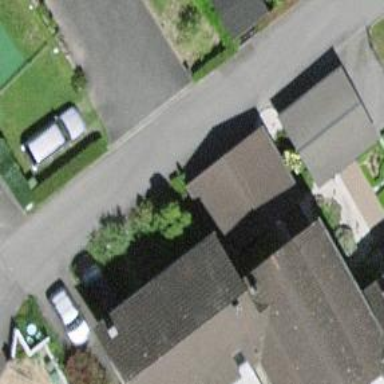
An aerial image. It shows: Living street.